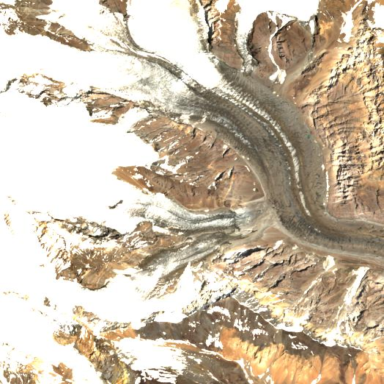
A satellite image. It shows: Stunning view of glacier.